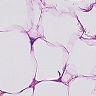
Metastatic tissue present: no